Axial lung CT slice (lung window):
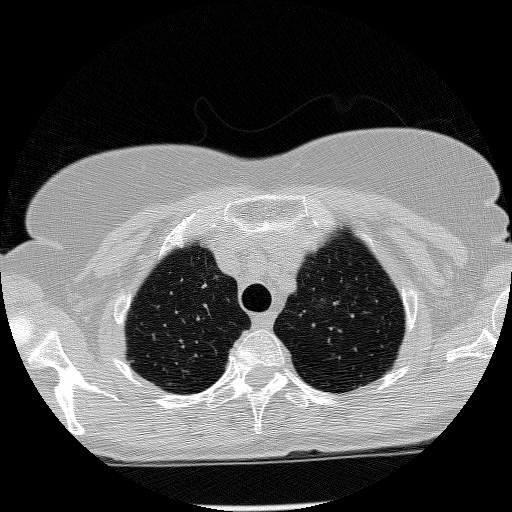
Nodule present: no